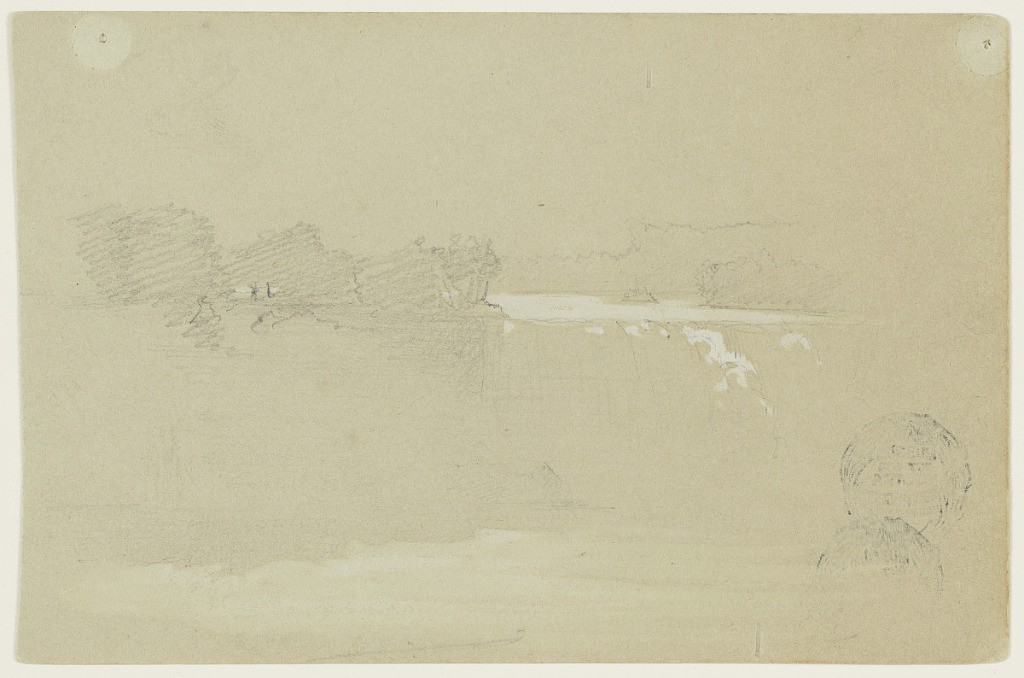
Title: Prospect Point and the American Falls, Niagara River, New York
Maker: Frederic Edwin Church, American, 1826–1900
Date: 1856 or 1858
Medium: Graphite and white gouache on gray-green wove paper; verso: graphite
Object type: Drawing
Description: Landscape sketch showing a view of Prospect Point and the American Falls from the Canadian side of the Niagara River. At left, the shadowy cliffs below the heavily wooded Prospect Point are shown, while at center and right, the white water of the Niagara River cascades over the American Falls. At right, a wooded island--likely Robinson Island--is visible. In the foreground below, the churning waters of the rivers are shown.

Verso: Landscape sketch likely showing an imagined view of a lush river valley with multiple waterfalls and a town or structure built on a plateau in the distance at center. At left and right, heavily wooded hillsides overlap one another as they slope inward. In the foreground, trees with abundant canopies are shown at left and right.